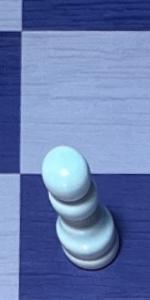
Label: Pawn_White